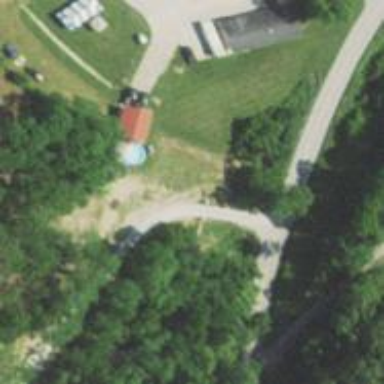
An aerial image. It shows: Culvert tunnel.